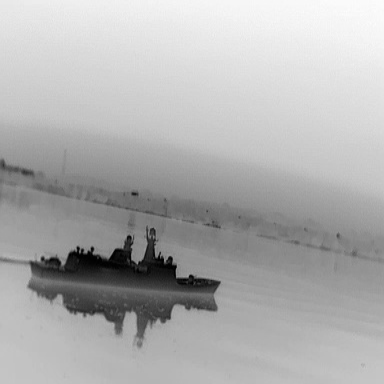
There is a warship in the infrared image.